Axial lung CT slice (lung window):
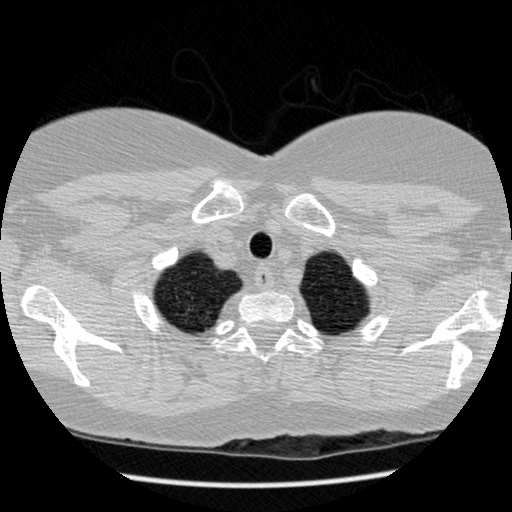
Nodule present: no